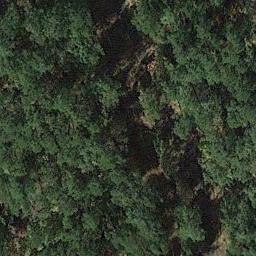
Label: forest